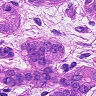
Metastatic tissue present: yes